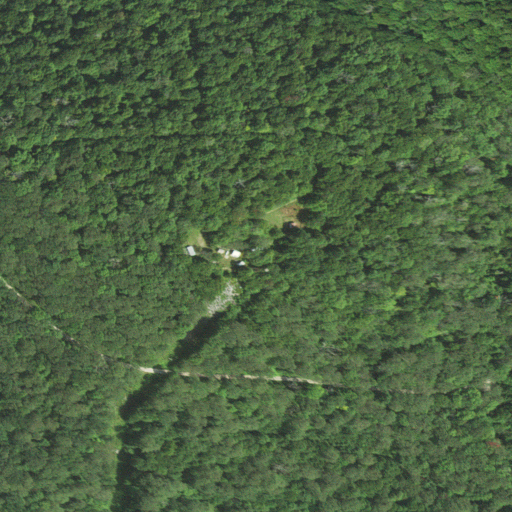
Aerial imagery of mountain in West Virginia named Stuart Knob containing deciduous forest, open development, and mixed forest